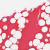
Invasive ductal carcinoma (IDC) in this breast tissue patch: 0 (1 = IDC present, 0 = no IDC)